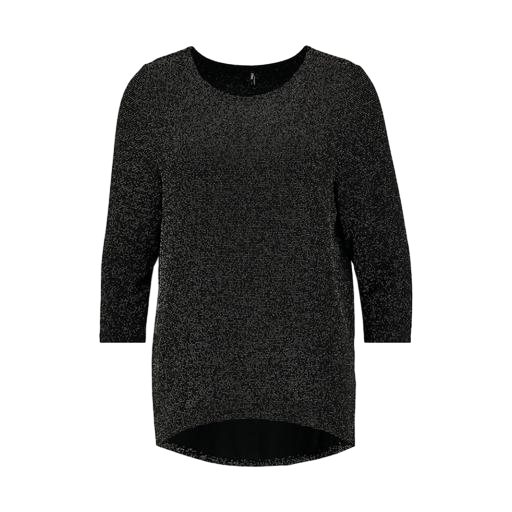
black three-quarter-sleeve top only macy, black plus size high-low top only macy, black plus size printed t-shirt only macy, white background